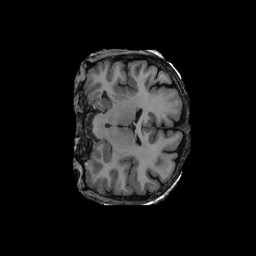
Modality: T1w
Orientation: coronal
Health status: ill
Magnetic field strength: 3 T